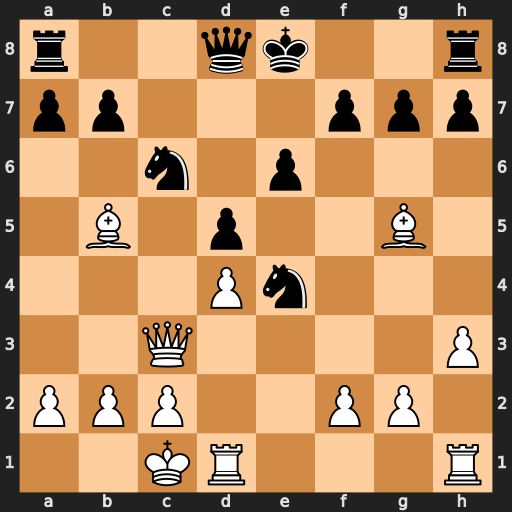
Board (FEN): r2qk2r/pp3ppp/2n1p3/1B1p2B1/3Pn3/2Q4P/PPP2PP1/2KR3R
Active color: w
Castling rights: kq
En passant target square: -
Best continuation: Bxc6+ bxc6 Qxc6+